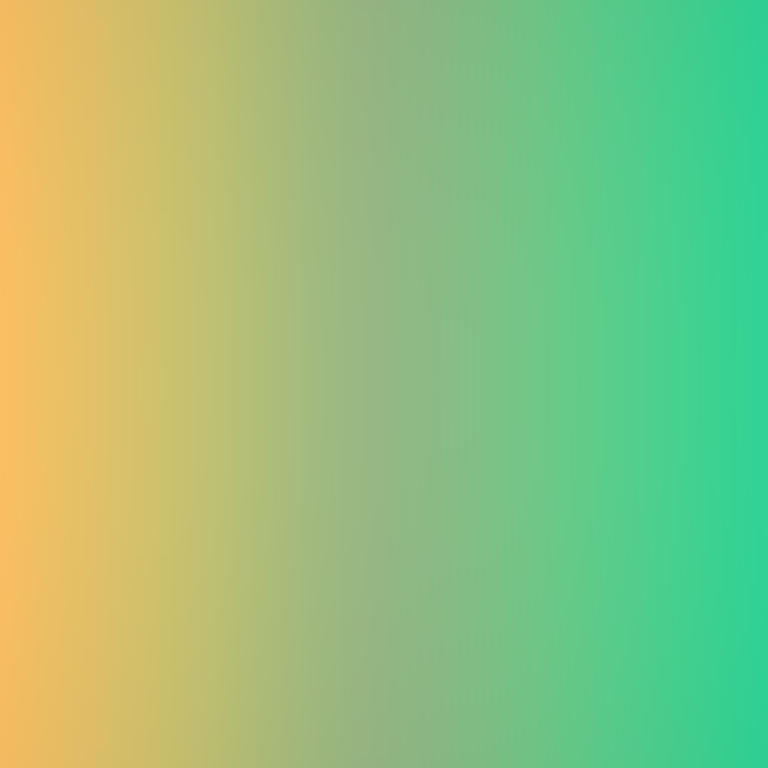
Abstract light effect, smooth gradient from warm yellow to cool teal, calm atmosphere, soft glow, no room, no furniture, no objects.